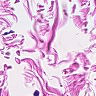
Metastatic tissue present: no